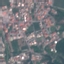
Land use / land cover class: Residential